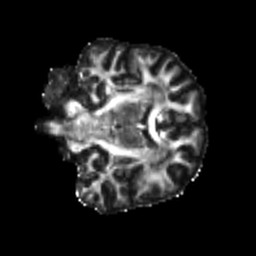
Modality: FA
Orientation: coronal
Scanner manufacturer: siemens
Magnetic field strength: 3 T
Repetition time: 4 s
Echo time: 0.0594 s